Question: I am pretty new to Qt, but I guess that I need to use signals and slots to send/receive data, at least in tutorials and other posts it's always like that.
This should be working:
Push 'Import' button, select xls file -> right after we've selected it. We are running through the file and get the same sheet name and sheet table column headers for each sheet (then the user selects the column and all what that column contains; we are inserting into a database, etc)
I want to make a GUI application like this in my "excel-2-some-db" module:

I got two classes. First one - import_module:
### import_module.h:
'''
#ifndef IMPORTDB_MODULE_H
#define IMPORTDB_MODULE_H
#include <QtGui/QMainWindow>
#include <QAxObject>
#include <QAxWidget>
#include "ui_importdb_module.h"
#include "headers_selection.h"//select form
class importdb_module : public QMainWindow
{
Q_OBJECT
public:
importdb_module(QWidget *parent = 0, Qt::WFlags flags = 0);
~importdb_module();
//...
private:
Ui::importdb_moduleClass ui;
//...
headers_selection* select_form;
public slots:
void on_getExcelPath_clicked();
void on_pushButton1_clicked();
//signal we will send after read some sheets columns
signals:
void sendTreeViewData(QString &sheet_name, QStringList &sheet_headers);
};
#endif // IMPORTDB_MODULE_H
'''
### import_module.cpp
'''
#include <QtGui>
#include <QApplication>
#include "importdb_module.h"
importdb_module::importdb_module(QWidget *parent, Qt::WFlags flags)
: QMainWindow(parent, flags)
{
ui.setupUi(this);
select_form = new headers_selection();
//to show form on click
connect(ui.pushButton1, SIGNAL(clicked()), select_form, SLOT(show()));
connect(this,
SIGNAL(sendTreeViewData(QString &sheet_name, QStringList &sheet_headers)),
select_form,
SLOT(recieveTreeViewData(QString &sheet_name, QStringList &sheet_headers)));
}
importdb_module::~importdb_module()
{
}
//....
//all file headers
void importdb_module::readSheetsHeaders(QAxObject* &_workbook, QAxObject* _worksheets, QAxObject* &_excel){
QAxObject* sheet_i;
int sheets_count = _worksheets->property("Count").toInt(); //get how much lists there, gonna choose one to import data
QString sheet_name;
QStringList sheet_headers;//sheet headers will store here
//sheets num starts from 1
for(int i=1; i<= sheets_count; i++){
sheet_i = _workbook->querySubObject("Worksheets(int)", i);//get teh list
sheet_name = sheet_i->property("Name").toString();//get teh name
//...
getTableHeaders(sheet_i, sheet_headers);
//says that we've send tree data into the form
emit sendTreeViewData(sheet_name, sheet_headers);
sheet_i->clear();
sheet_headers.clear();
}
delete sheet_i;
};
//...
'''
### headers_selection.h
'''
#ifndef HEADERS_SELECTION_H
#define HEADERS_SELECTION_H
#include <QWidget>
#include "ui_headers_selection.h"
class headers_selection : public QWidget
{
Q_OBJECT
public:
headers_selection(QWidget *parent = 0);
~headers_selection();
private:
Ui::headers_selection ui;
public slots:
void recieveTreeViewData(QString &sheet_name, QStringList &sheet_headers);
};
#endif // HEADERS_SELECTION_H
'''
### headers_selection.cpp
'''
#include "headers_selection.h"
headers_selection::headers_selection(QWidget *parent)
: QWidget(parent)
{
ui.setupUi(this);
QStandardItemModel *model = new QStandardItemModel;
}
headers_selection::~headers_selection()
{
}
void headers_selection::recieveTreeViewData(QString &sheet_name, QStringList &sheet_headers)
{
//just test
QStandardItemModel *model = new QStandardItemModel;
model->setColumnCount(1);
model->setRowCount(5);
model->setData(model->index(0, 0), "some data0");
model->setData(model->index(1, 0), "some data1");
model->setData(model->index(2, 0), "some data2");
model->setData(model->index(3, 0), "some data3");
model->setData(model->index(4, 0), "some data4");
ui.treeView->setModel(model);
}
'''
And after I import '.xls' and opening treeview selection windows - it's empty!
So I got two possible problems here
maybe 'sendTreeViewData' does not invoke 'recieveTreeViewData' or maybe I do something wrong with tree view inside 'recieveTreeViewData' method.
Could somebody help me to fix it, please?
Well, I made a little changes (thanks to <URL> in code and now it works!
'''
//impordb_module.h
signals:
void sendTreeViewData(QString &sheet_name, QStringList &sheet_headers);
//heaqders_selection.h
public slots:
void recieveTreeViewData(QString &sheet_name, QStringList &sheet_headers);
//heaqders_selection.cpp
void headers_selection::recieveTreeViewData(QString &sheet_name, QStringList &sheet_headers)
{
qDebug()<<sheet_name<<" gotcha! ";
}
//in impordb_module.cpp
importdb_module::importdb_module(QWidget *parent, Qt::WFlags flags): QMainWindow(parent, flags){
connect(this, SIGNAL(sendTreeViewData(QString &,QStringList &)), select_form, SLOT(recieveTreeViewData(QString &,QStringList &)));
}
//...
void importdb_module::readSheetsHeaders(QAxObject* &_workbook, QAxObject* _worksheets, QAxObject* &_excel){
//...
getTableHeaders(sheet_i, sheet_headers);
//says that we've send tree data into the form
emit sendTreeViewData(sheet_name, sheet_headers);
//...
};
'''
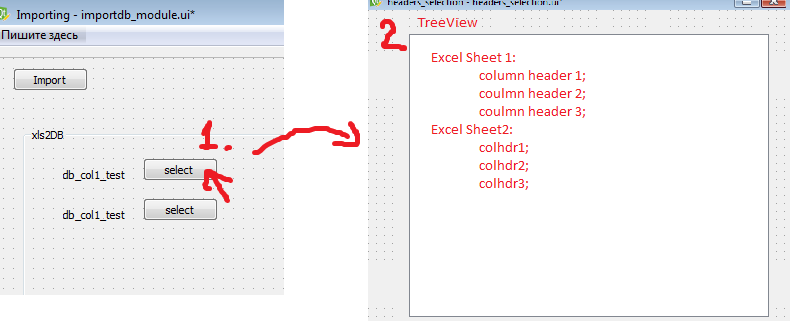
Answer: Maybe your connection failed because of the parameter names in your connect statement. Try change it to:
'''
connect(this, SIGNAL(sendTreeViewData(QString,QStringList)),
select_form, SLOT(recieveTreeViewData(QString,QStringList)));
'''